Question: I am attempting to list a group of Associations, within each association is a 'widget' that is assigned to the association. The list will include the Association name and any widget assigned to it. The catch is that the inner widget list needs to be sorted by DisplaySequence.

'''
<asp:Repeater ID="rptAssociations" runat="server">
<ItemTemplate>
<div data-type="assn" id="<%# ((Association)Container.DataItem).AssociationID %>">
<h3 style="margin-top:15px;"><%# ((Association)Container.DataItem).Acronym %> - <%# ((Association)Container.DataItem).Name %></h3>
<asp:Repeater runat="server" ID="rptWidgets" DataSource="<%# ((Association)Container.DataItem).AssociationWidgets %>" >
<HeaderTemplate>
<ul class="WidgetList">
</HeaderTemplate>
<ItemTemplate>
<li id="<%# ((AssociationWidget)Container.DataItem).DisplaySequence %>"><%# ((AssociationWidget)Container.DataItem).Widget.Name %></li>
</ItemTemplate>
<FooterTemplate>
</ul>
</FooterTemplate>
</asp:Repeater>
</div>
</ItemTemplate>
</asp:Repeater>
'''
'''
var associations = (from a in
context.Associations.Include("AssociationWidgets")
.Include("AssociationWidgets.Widget")
orderby a.Acronym
select a).ToList();
rptAssociations.DataSource = associations;
rptAssociations.DataBind();
'''
I am currently able to get the data that I'm looking for with the setup that I have now. I am looking for the most efficient approach to getting this same data, however, having the Widgets listed in the correct display order.
Is there a different approach to the linq query I should take?
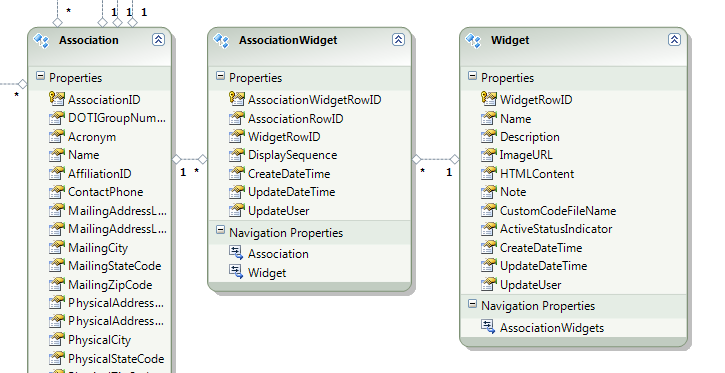
Answer: I would approach this like this (untested):
'''
var associations =
context.Associations.Select( a =>
new {
//... specific properties you need
AssociationId = a.AssociationId,
Name = a.Name,
... etc
Widgets = a.AssociateWidgets.OrderBy(aw => aw.DisplaySequence)
.Select(aw => aw.Widget)
}
);
'''
Here you'll get a collection of anonymous types. You can use a concrete type such as
'''
public class AssociationInfo
{
public string Name {get;set;}
...
public IEnumerable<Widget> Widgets{ get;set; }
}
'''
if necessary by replacing ''new {'' with ''new AssociationInfo {''